Interaction volume radius: 5 \u00c5
Interaction volume height: 10 \u00c5
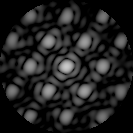
Disorder parameter: 0.2575